Field crop: maize
Growth stage: 2
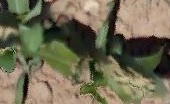
Species: maize